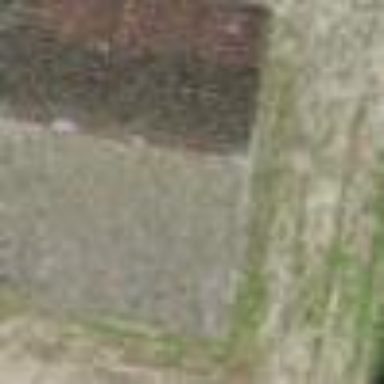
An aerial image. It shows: Rural barn.